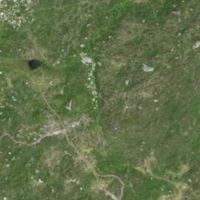
EUNIS habitat code: 31
Species observed at this site:
Lycopodium clavatum